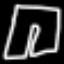
Label: pants